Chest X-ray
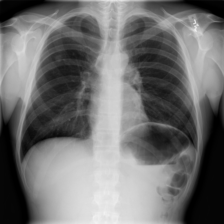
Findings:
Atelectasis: negative
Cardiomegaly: negative
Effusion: negative
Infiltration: negative
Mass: positive
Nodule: negative
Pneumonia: negative
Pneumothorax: negative
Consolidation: negative
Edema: negative
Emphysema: negative
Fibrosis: negative
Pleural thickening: negative
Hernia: negative